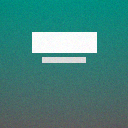
Screen state: on